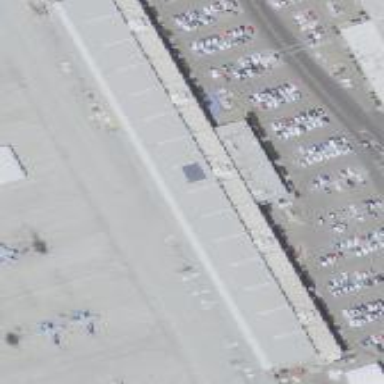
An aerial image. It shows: Hangar building located at airport.